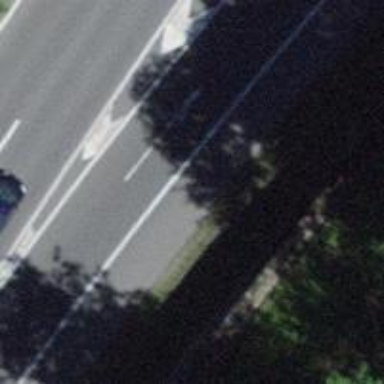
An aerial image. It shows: Trunk link highway with asphalt surface.